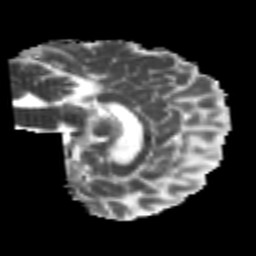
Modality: MD
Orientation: sagittal
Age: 23
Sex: female
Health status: healthy
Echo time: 0.074 s